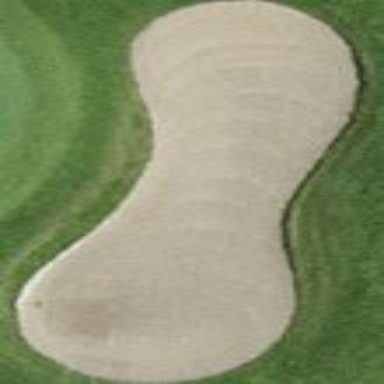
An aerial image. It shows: Golf bunker.